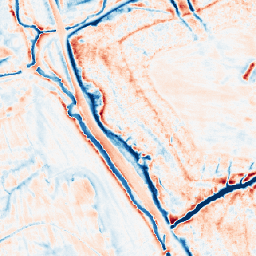
Category: edge_preserving
Decomposition family: anisotropic_diffusion
Decomposition parameters: iterations: 50
kappa: 30
gamma: 0.15
Upsampling method: area
Upsampling parameters: scale: 4
Upsampling scale: 4